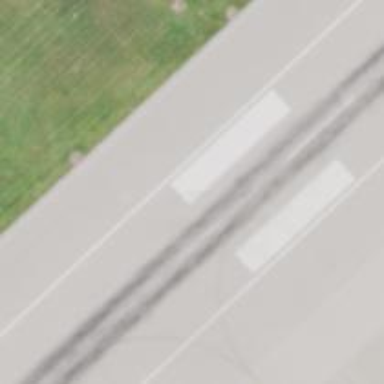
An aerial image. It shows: Asphalt runway at the airport.